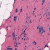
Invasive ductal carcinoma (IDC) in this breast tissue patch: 0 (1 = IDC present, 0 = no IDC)